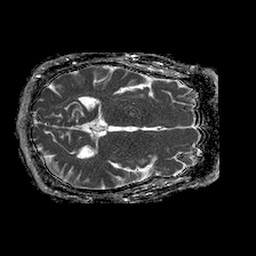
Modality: ADC
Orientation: axial
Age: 70
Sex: male
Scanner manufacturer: philips
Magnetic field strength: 1.5 T
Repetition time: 4.6 s
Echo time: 0.08631 s